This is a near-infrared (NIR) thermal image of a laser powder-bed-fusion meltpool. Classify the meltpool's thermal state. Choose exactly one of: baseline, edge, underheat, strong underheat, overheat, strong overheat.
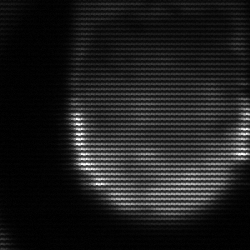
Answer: strong underheat